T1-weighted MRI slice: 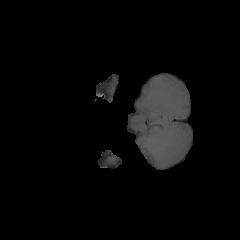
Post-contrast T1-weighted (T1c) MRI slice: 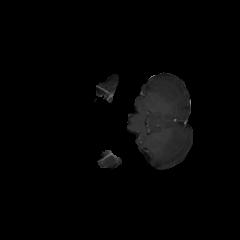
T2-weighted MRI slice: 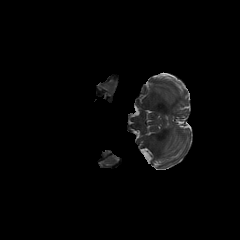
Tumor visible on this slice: no